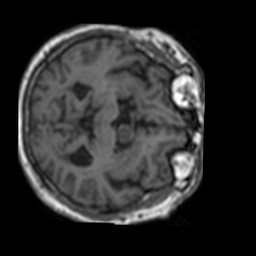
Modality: T1w
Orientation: axial
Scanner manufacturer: philips
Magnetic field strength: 1.5 T
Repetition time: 0.02 s
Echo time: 0.004605 s